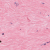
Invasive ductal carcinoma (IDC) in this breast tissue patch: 0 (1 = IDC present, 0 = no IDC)